Interaction volume radius: 5 \u00c5
Interaction volume height: 50 \u00c5
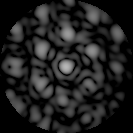
Disorder parameter: 0.3505